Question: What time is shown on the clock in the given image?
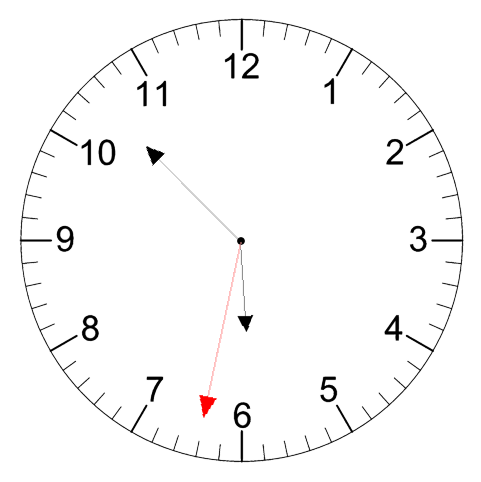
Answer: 05:52:32